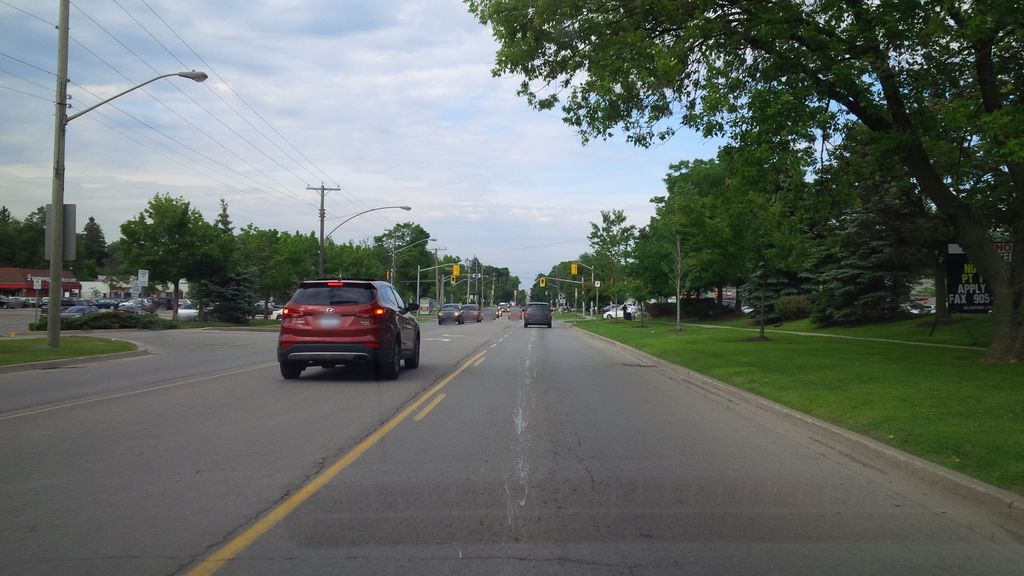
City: hamilton